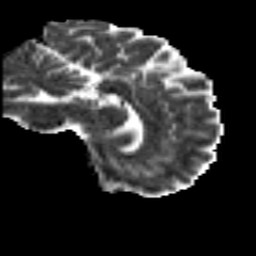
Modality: MD
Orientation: sagittal
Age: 29
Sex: female
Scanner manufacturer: siemens
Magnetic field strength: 3 T
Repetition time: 8.8 s
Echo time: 0.085 s